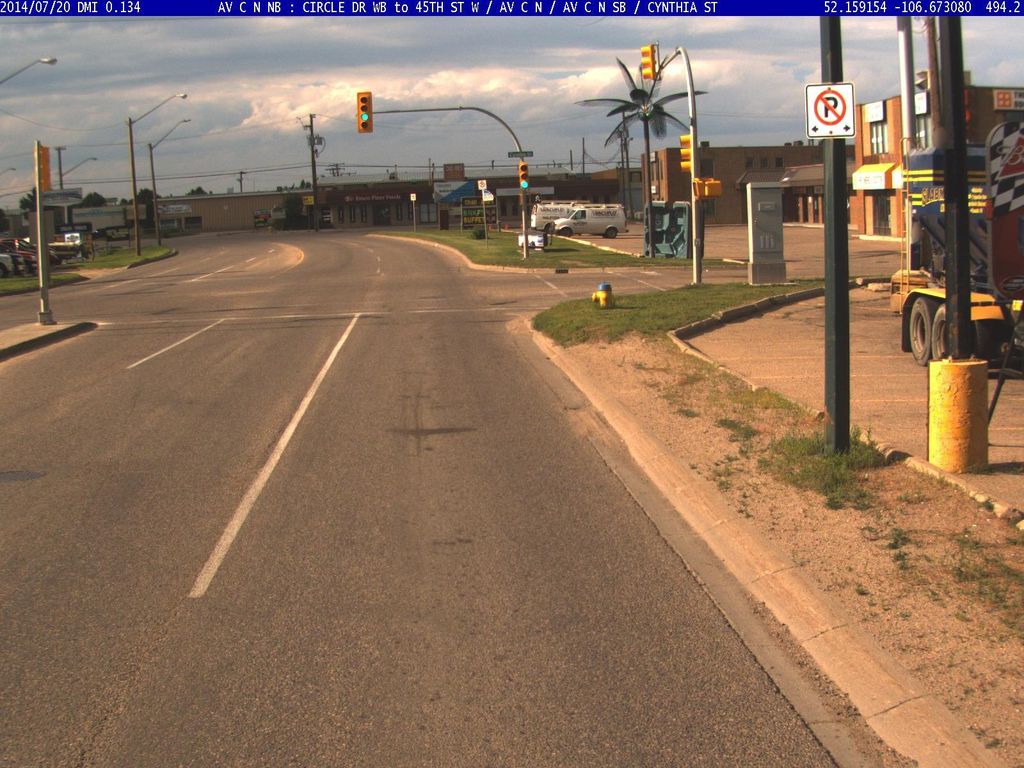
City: saskatoon